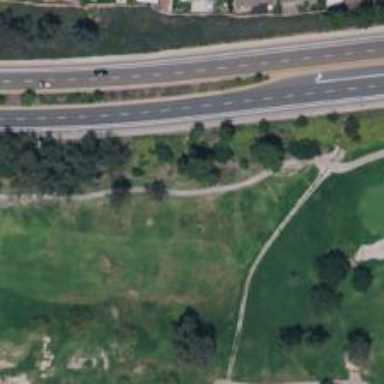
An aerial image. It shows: Footway that serves as golf cart path.